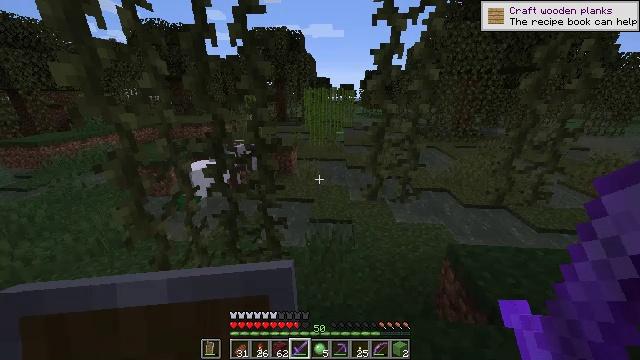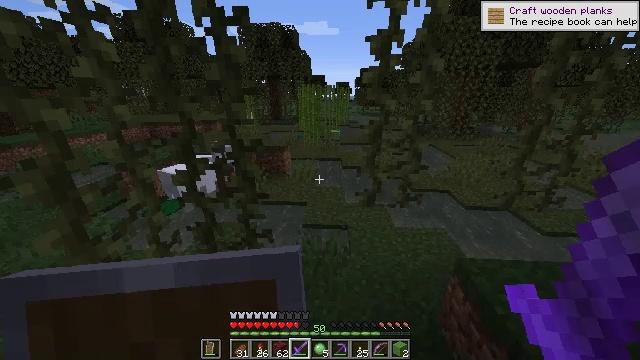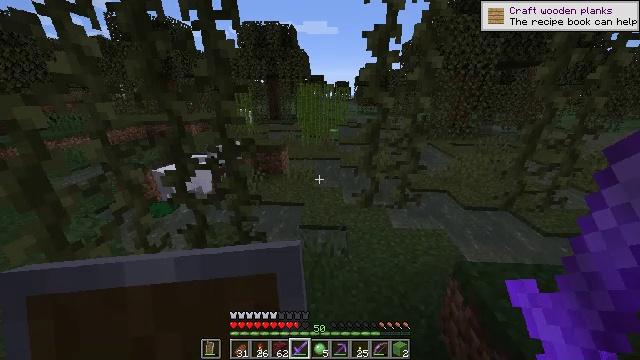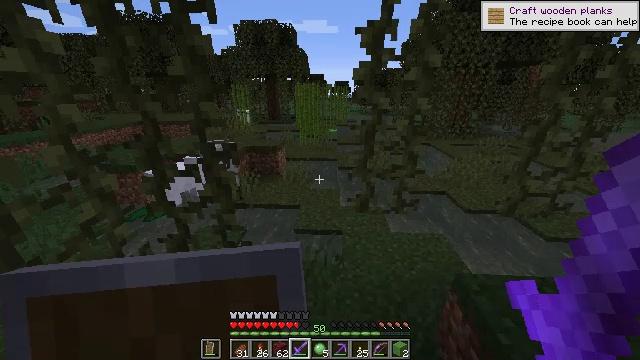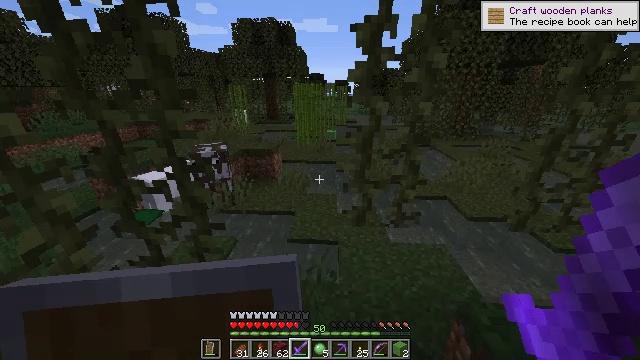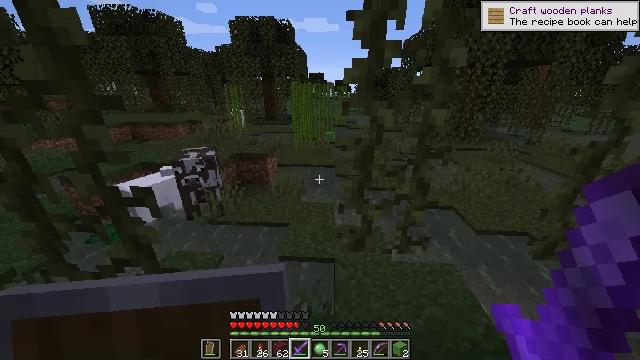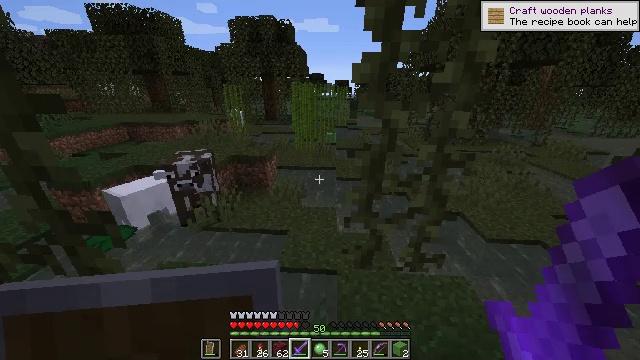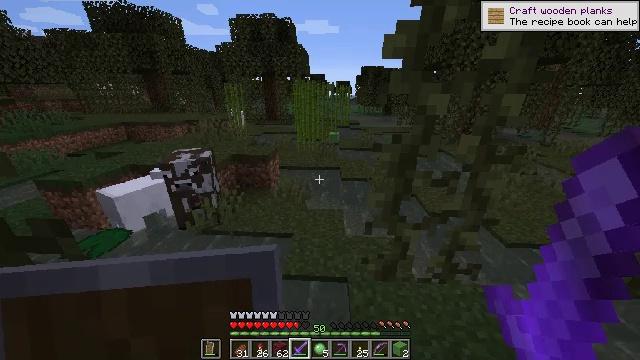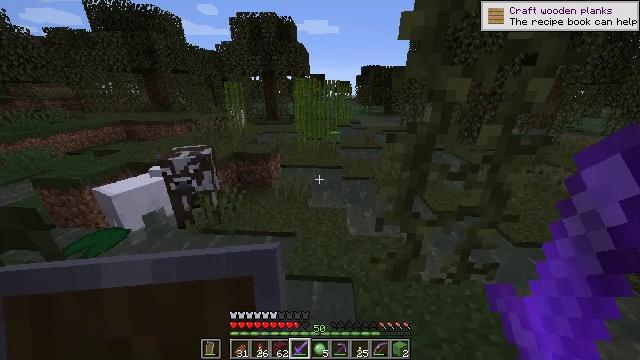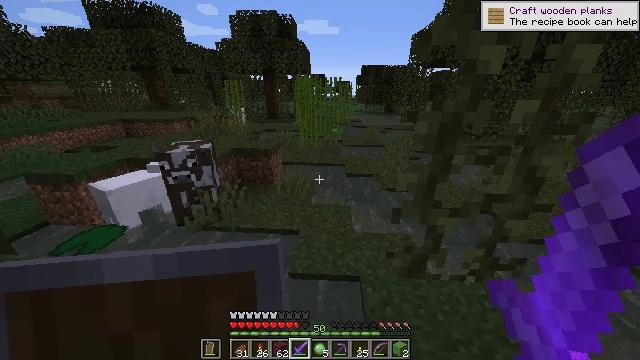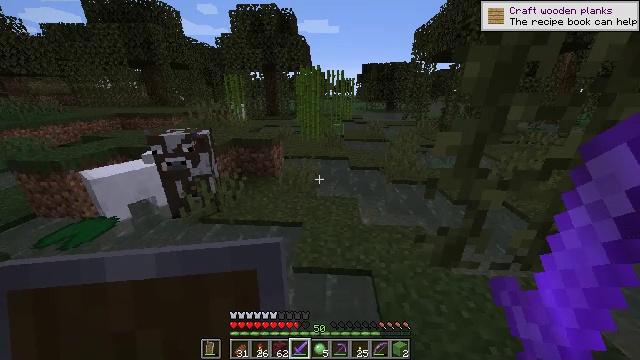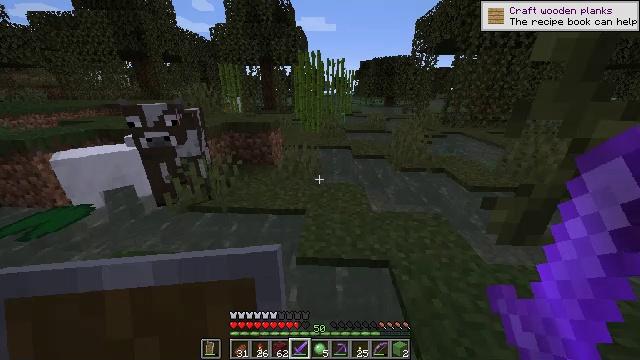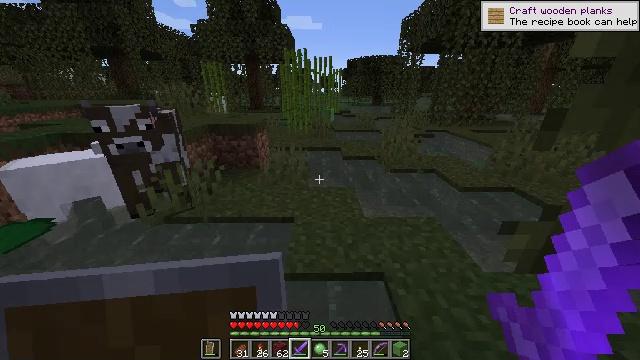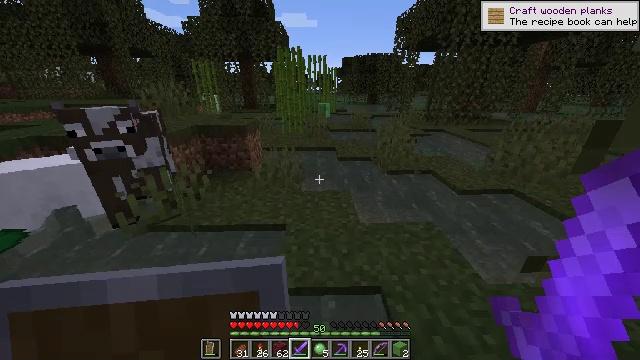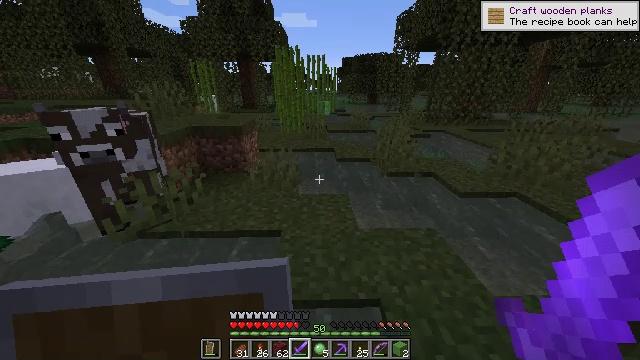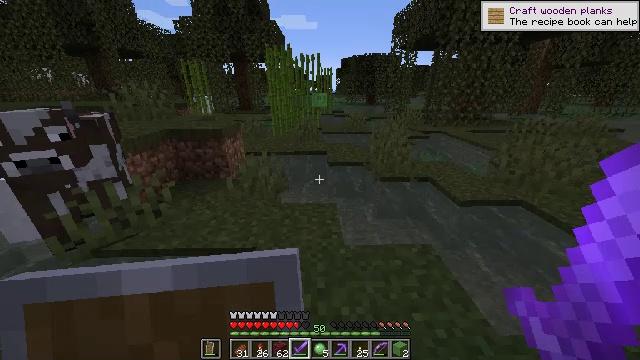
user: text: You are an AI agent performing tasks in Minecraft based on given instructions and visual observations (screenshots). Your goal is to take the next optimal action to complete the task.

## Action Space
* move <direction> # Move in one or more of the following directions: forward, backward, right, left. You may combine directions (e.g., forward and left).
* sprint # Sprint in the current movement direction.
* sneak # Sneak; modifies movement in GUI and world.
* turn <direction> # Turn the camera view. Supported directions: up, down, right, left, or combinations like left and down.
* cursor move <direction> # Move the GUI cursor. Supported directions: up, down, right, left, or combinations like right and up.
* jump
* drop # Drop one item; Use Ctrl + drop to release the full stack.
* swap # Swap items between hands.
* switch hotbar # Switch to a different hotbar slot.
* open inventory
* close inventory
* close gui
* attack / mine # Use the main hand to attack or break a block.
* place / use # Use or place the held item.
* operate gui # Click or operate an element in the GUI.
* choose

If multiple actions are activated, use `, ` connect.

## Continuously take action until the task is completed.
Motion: motion action
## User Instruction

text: Hunt mobs.
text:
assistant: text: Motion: move forward and move right, turn right
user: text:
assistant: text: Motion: move forward and move right
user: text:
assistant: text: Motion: move forward
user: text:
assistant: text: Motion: move forward
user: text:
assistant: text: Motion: move forward
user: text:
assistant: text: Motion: move forward and move left
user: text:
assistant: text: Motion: move forward and move left
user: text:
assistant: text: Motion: move forward and move left
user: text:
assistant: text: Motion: move forward
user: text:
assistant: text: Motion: move forward
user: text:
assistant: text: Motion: move forward
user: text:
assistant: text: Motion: move forward and move right, turn right
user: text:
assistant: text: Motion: move forward and move right, turn right
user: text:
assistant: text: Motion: move forward and move right
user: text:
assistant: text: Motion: move forward and move right
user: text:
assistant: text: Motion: move forward and move right
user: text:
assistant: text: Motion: move forward and move right
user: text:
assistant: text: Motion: move forward
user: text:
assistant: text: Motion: move forward
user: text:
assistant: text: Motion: move forward
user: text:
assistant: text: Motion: move forward
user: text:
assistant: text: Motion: move forward and move left
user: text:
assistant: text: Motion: move forward and move left
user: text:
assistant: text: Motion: move forward and move left
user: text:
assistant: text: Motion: move forward and move left
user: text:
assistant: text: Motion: move forward and move left
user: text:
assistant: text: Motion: move forward
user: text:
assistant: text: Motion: move forward
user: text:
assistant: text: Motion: move forward, jump
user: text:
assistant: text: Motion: move forward, jump